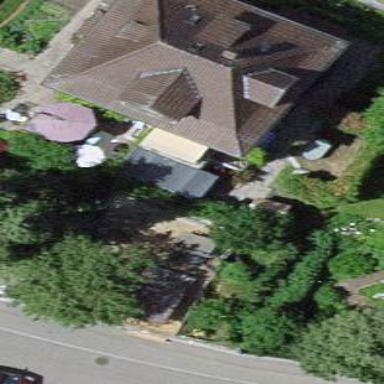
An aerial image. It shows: Residential building with hipped roof.